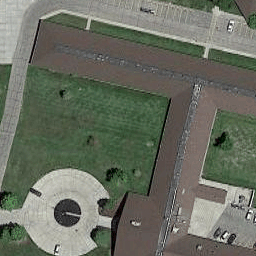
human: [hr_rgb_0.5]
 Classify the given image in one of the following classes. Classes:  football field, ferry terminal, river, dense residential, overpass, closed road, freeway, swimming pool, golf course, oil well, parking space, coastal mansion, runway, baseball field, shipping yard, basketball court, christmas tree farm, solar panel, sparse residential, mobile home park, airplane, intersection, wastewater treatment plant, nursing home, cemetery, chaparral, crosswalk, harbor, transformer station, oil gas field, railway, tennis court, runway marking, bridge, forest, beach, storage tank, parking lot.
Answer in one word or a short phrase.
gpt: nursing home